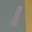
Label: 1